Question: I was able to compile the program below on my desktop or another PC successfully. However, I cannot compile this code on my laptop. I tried to re-install the software with the same version as I have installed on the desktop. It gives me the same error but will compile with the code marked "Normal LED Program" below. How can I fix this?
:
'''
#include<pic.h>
__CONFIG(0x3F3A);
main()
{
TRISB=0;
PORTB=0;
PSA=0;
PS2=0;
PS1=0;
PS0=0;
TMR0=6;
T0CS=0;
T0SE=0;
TMR0IE=1;
int count=0;
while(1)
{
if(TMR0IF==1)
{
TMR0IF=0;
count=count++;
if(count==2000)
{
RB0=~RB0;
count=0;
}
}
}
}
'''
Warning Error:

:
'''
#include <pic.h>
__CONFIG(0x3F38);
main()
{
TRISB=0;
PORTB=0;
while(1)
{
PORTB=0x01;
}
}
'''
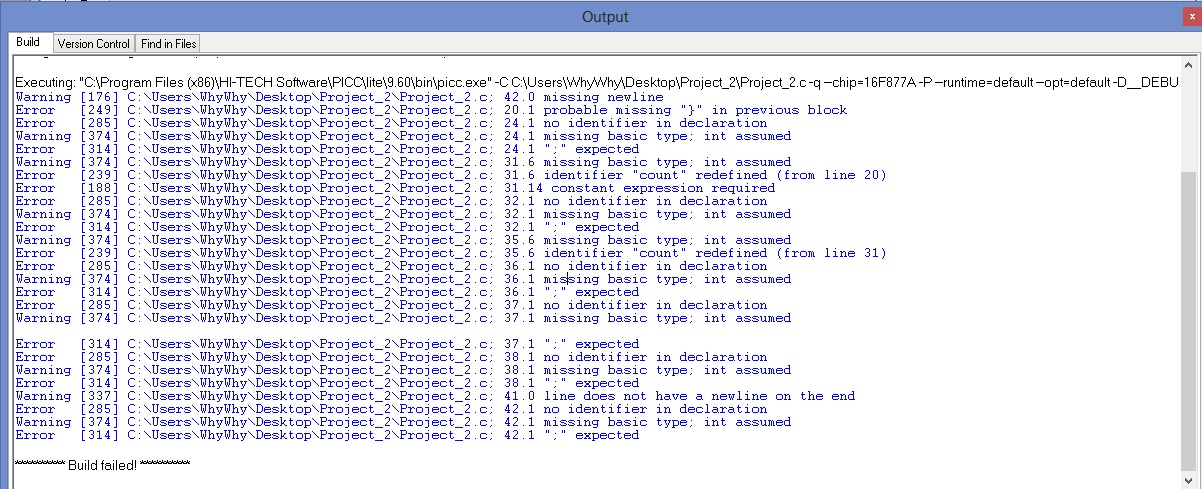
Answer: It looks like this compiler does not support C99 code, specifically declaring variables in the middle of a block. Move the 'count' declaration to the beginning of the 'main' block, like so:
'''
main()
{
int count = 0;
TRISB = 0;
...
}
'''